Interaction volume radius: 5 \u00c5
Interaction volume height: 40 \u00c5
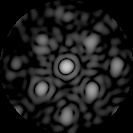
Disorder parameter: 0.383